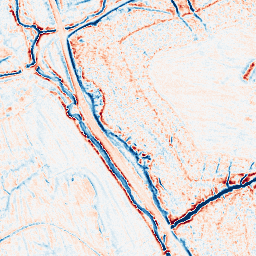
Category: edge_preserving
Decomposition family: anisotropic_diffusion
Decomposition parameters: iterations: 10
kappa: 10
gamma: 0.2
Upsampling method: regularized
Upsampling parameters: scale: 2
lambda_reg: 0.001
Upsampling scale: 2